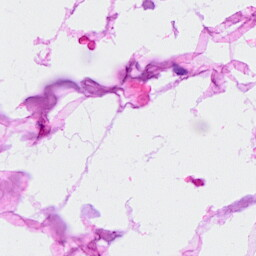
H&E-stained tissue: Breast